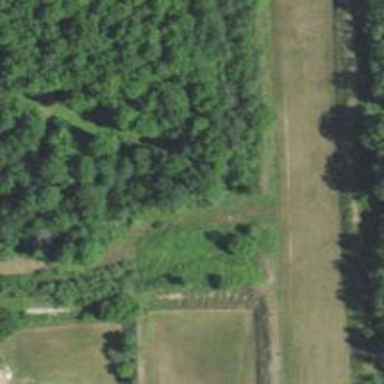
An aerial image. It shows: Shooting range on leisure land pitch.